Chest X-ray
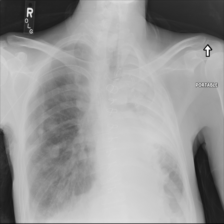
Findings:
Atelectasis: negative
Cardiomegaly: negative
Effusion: negative
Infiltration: negative
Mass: positive
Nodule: negative
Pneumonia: negative
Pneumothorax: negative
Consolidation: negative
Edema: negative
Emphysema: negative
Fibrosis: negative
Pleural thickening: negative
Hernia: negative